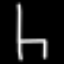
Label: chair